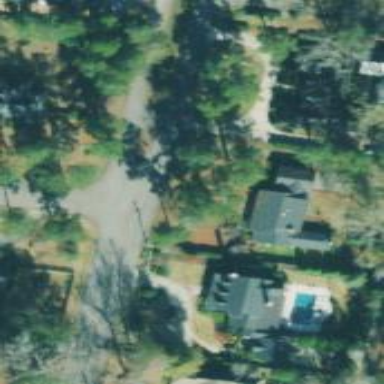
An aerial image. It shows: Residential road.